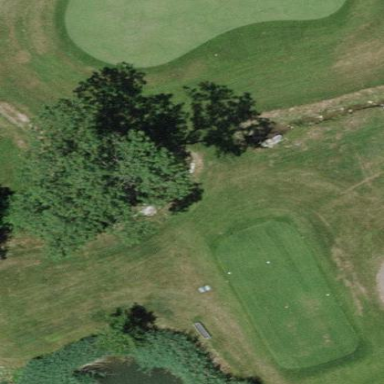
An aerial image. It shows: Grass area designated as golf tee.